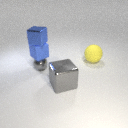
small blue metal cube above small blue rubber cube